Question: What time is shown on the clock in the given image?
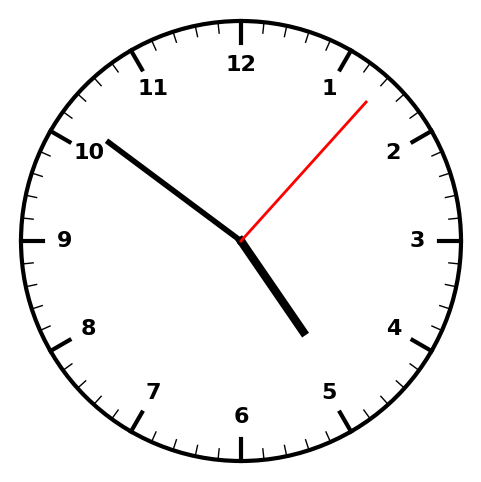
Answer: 04:51:07